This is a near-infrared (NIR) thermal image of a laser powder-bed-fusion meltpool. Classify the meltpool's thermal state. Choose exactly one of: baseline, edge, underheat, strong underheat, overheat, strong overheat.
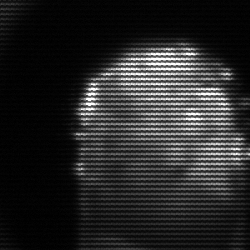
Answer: baseline